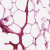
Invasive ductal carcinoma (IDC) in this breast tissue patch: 0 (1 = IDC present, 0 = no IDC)